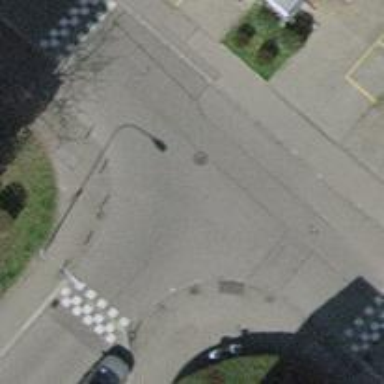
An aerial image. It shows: Unmarked crossing with traffic calming table.